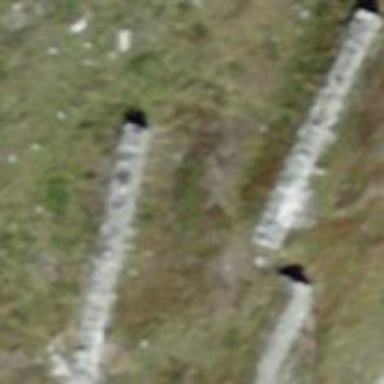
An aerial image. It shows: Retaining wall.